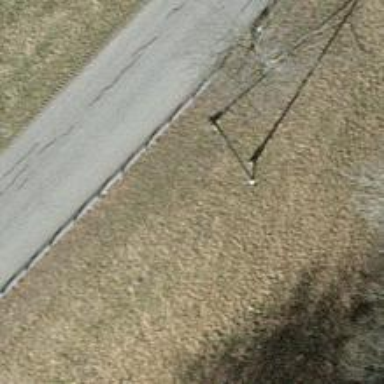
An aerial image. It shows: Guyed pole used for power distribution.